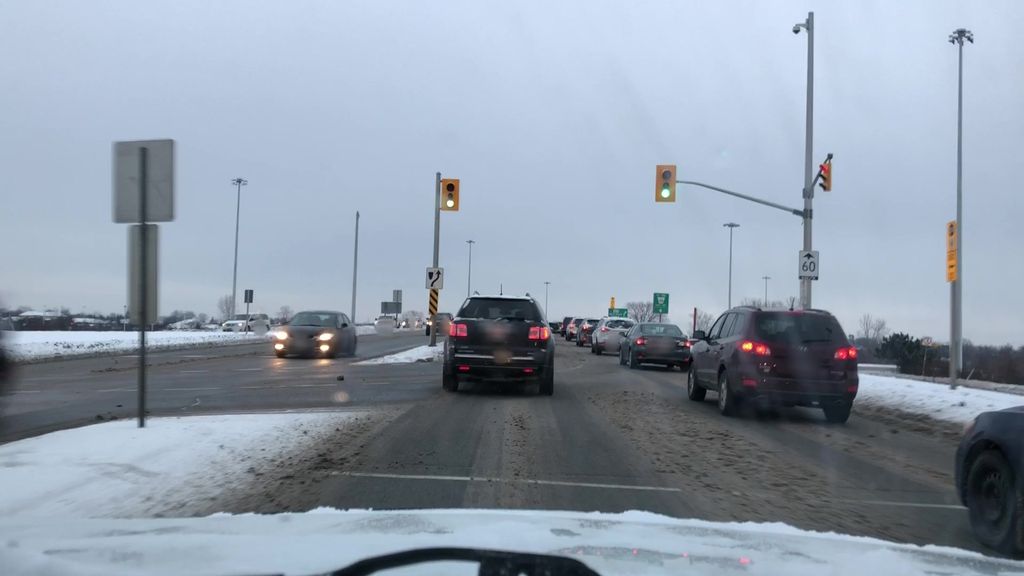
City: ottawa-gatineau